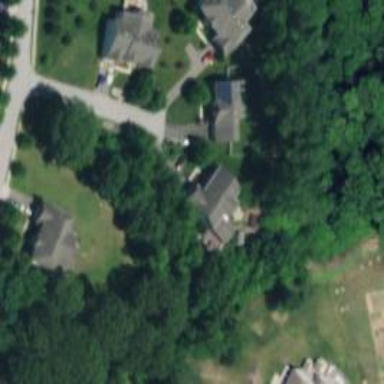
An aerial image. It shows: Driveway.